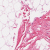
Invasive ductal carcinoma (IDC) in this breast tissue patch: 0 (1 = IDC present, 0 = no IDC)